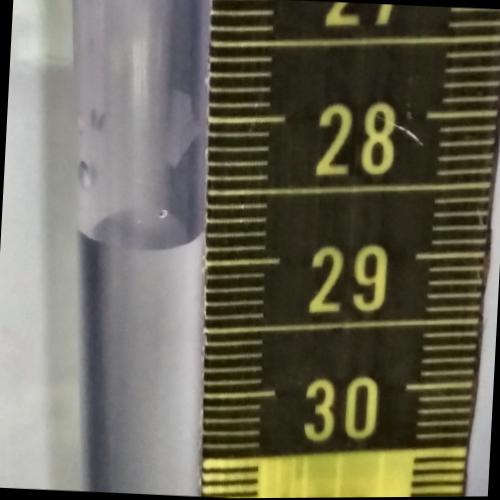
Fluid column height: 28.8 cm